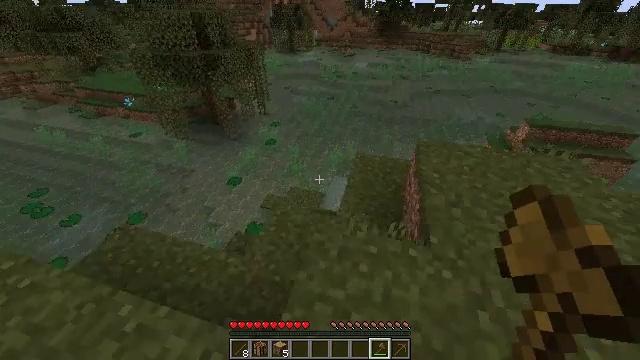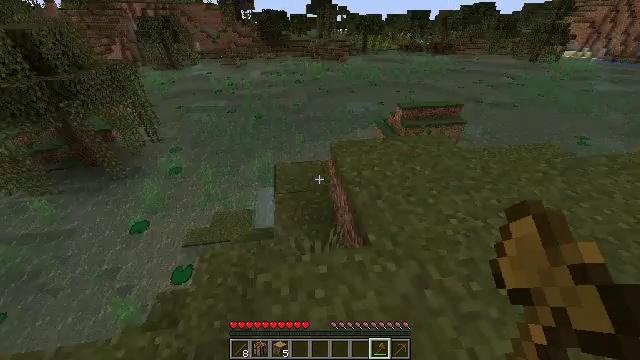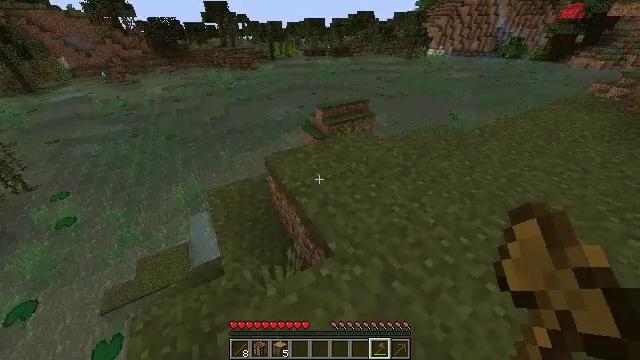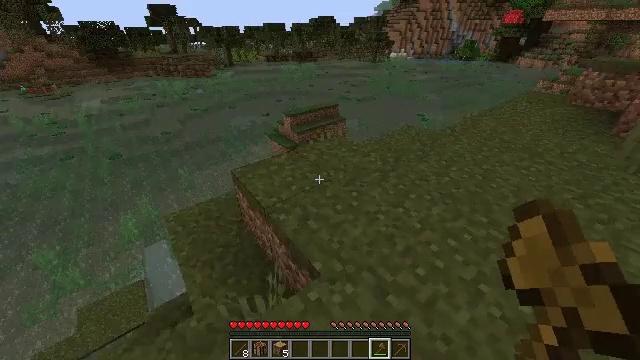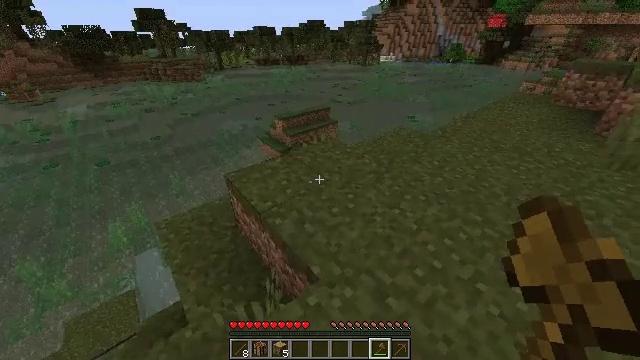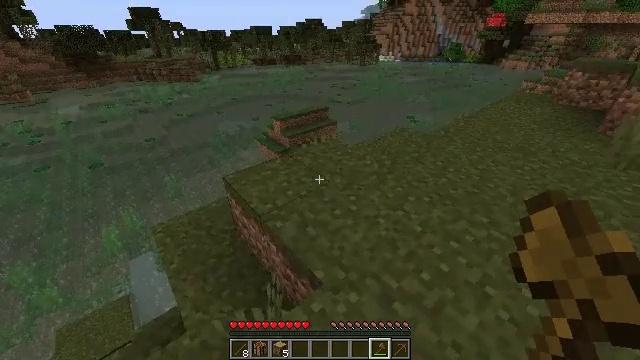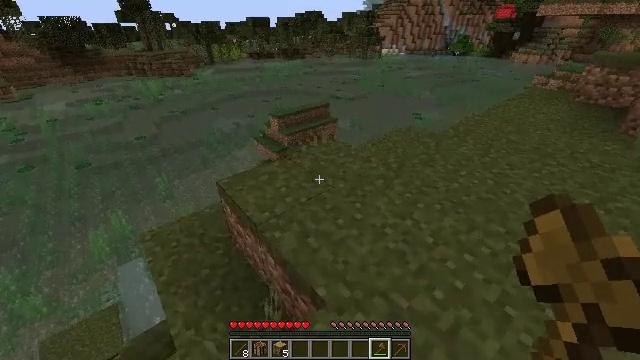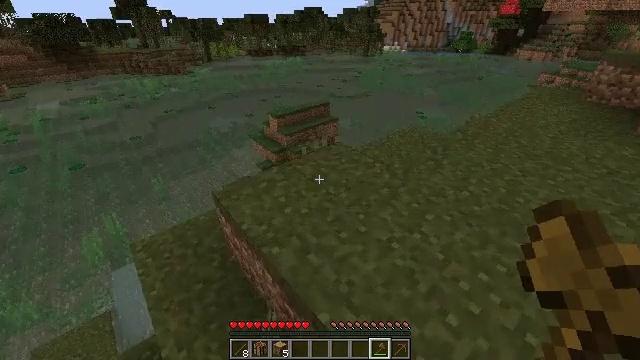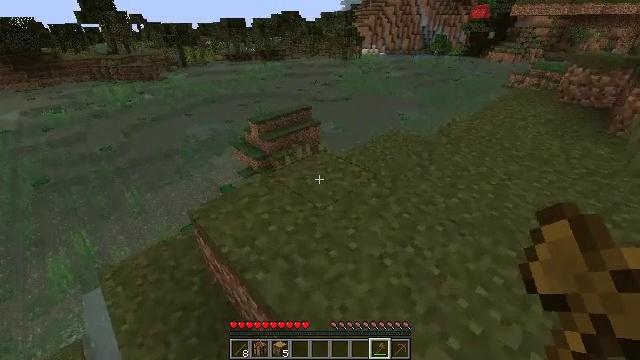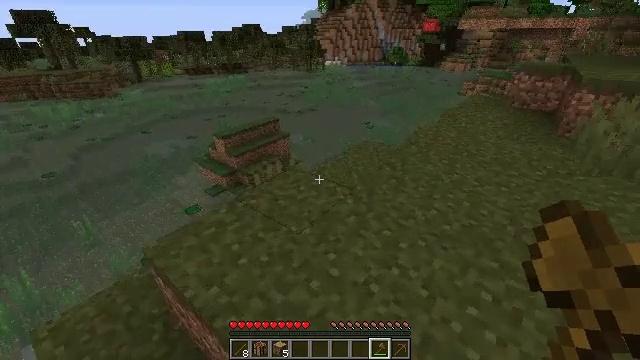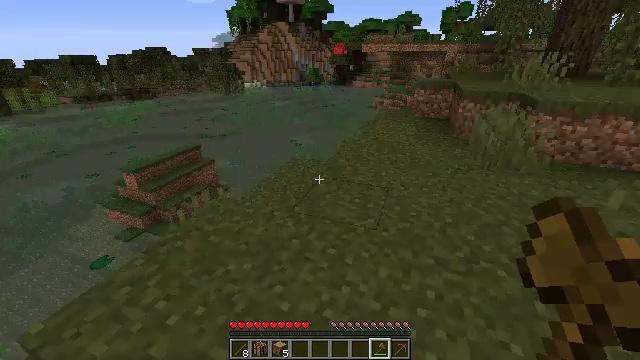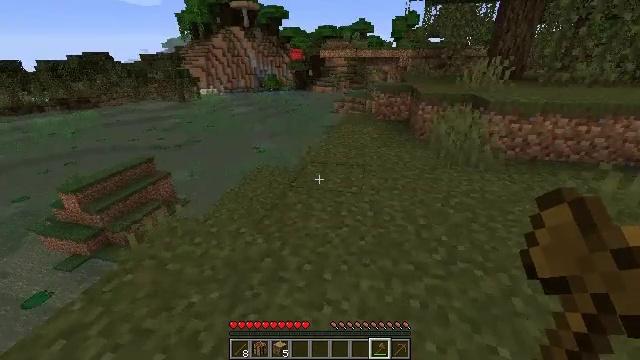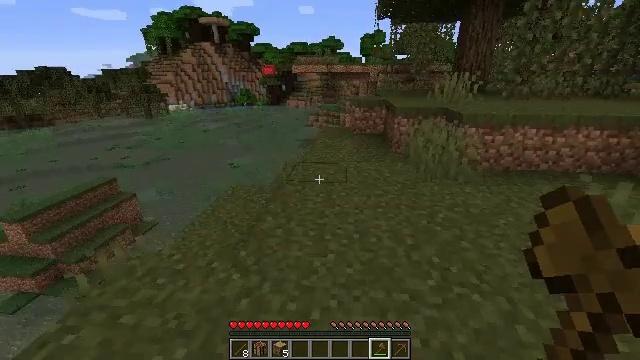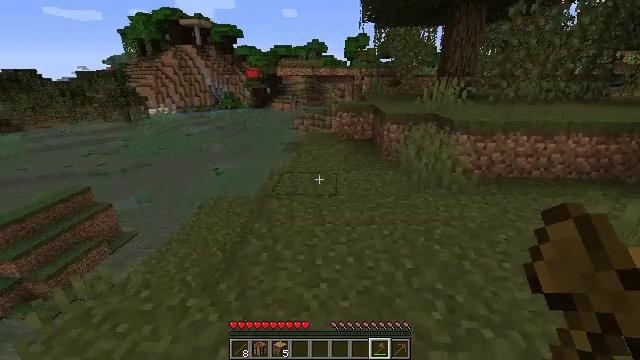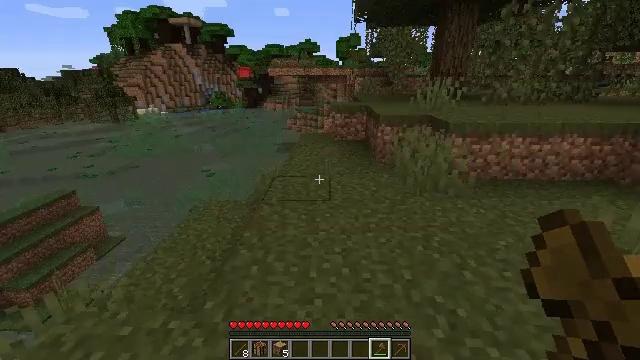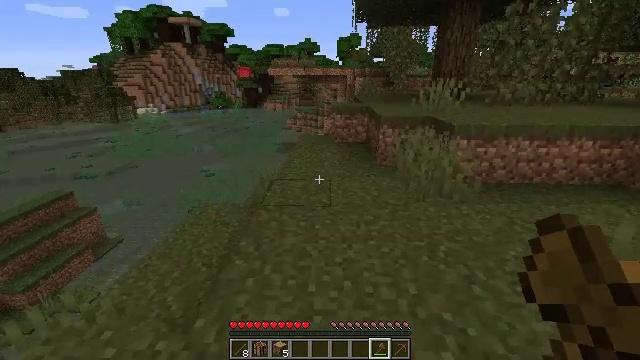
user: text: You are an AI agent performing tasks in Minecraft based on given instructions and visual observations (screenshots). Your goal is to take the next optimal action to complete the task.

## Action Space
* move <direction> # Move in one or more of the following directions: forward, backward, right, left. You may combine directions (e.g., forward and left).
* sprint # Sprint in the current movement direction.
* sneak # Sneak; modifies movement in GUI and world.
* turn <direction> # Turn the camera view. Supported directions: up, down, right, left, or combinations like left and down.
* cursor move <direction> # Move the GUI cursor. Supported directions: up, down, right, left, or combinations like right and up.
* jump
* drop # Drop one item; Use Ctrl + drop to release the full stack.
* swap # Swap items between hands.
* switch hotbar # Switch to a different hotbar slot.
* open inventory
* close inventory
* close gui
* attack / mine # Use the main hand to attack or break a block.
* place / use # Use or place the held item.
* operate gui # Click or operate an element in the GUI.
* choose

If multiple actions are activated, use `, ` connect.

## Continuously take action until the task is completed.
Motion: motion action
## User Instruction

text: Pick the delicate lily of the valley flower.
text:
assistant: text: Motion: move forward, turn right and up
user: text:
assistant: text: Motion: turn right
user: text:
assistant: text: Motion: turn right and up
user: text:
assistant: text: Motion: turn right
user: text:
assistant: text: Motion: no_op
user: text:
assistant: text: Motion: move forward
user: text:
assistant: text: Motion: move forward
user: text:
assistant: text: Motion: move forward, turn right
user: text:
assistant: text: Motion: move forward, turn right and up
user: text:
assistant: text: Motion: move forward, turn right and up
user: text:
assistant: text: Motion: move forward, turn right
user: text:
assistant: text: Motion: move forward, turn right and up
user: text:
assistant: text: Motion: move forward, turn right
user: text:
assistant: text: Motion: move forward, turn right
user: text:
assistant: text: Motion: move forward
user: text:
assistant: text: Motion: move forward
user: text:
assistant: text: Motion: move forward
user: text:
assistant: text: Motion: move forward
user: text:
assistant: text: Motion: move forward
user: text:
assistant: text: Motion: move forward
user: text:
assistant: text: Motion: move forward
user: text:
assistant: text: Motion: move forward
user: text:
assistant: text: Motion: move forward
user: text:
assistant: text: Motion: move forward
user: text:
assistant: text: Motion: move forward, turn right and up
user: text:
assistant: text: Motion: move forward, turn right and up
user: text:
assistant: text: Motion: move forward, turn right
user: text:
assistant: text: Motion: move forward
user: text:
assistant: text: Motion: move forward
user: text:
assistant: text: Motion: move forward